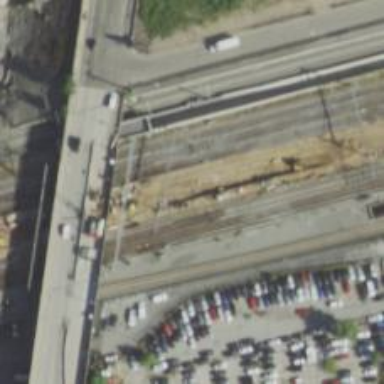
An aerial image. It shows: Electrified rail railway.